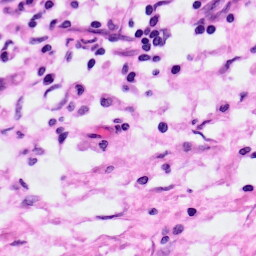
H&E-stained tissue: Pancreatic